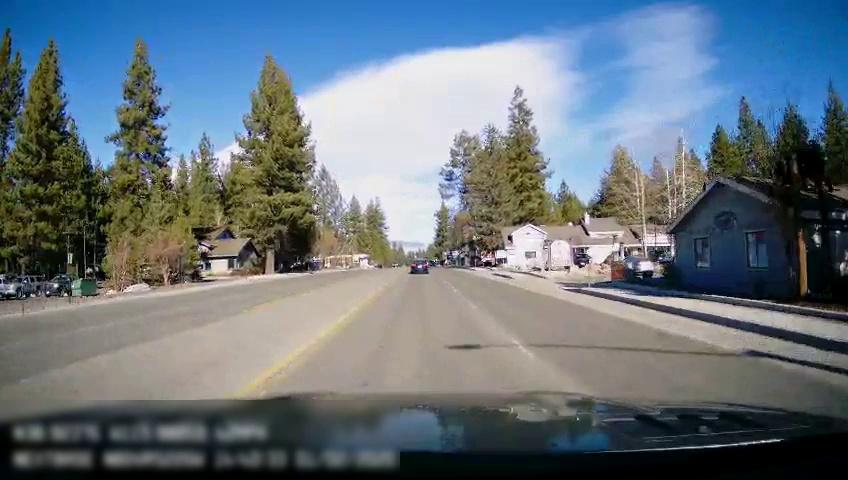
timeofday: Day
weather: Sunny
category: Drivable Space
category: Vehicles | Car
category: Vehicles | SUV
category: Vehicles | Car
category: Vehicles | SUV
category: Lanes | Opposite Lane
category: Lanes | Current Lane
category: Lanes | Current Lane